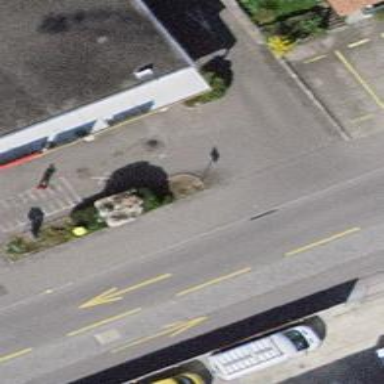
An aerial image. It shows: Post box.